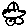
Label: car